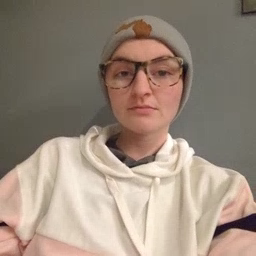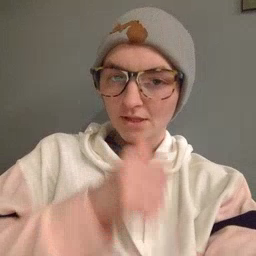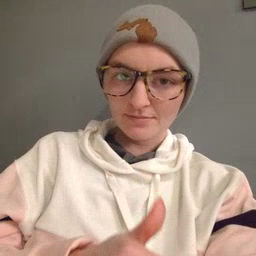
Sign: not